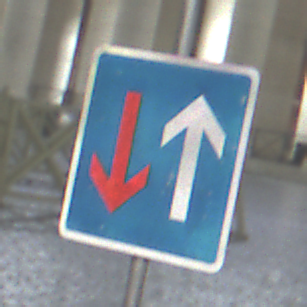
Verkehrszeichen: VorrangVorGegenverkehr
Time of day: Night
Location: Outdoor (Urban)
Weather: PartlyCloudy
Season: NotSpecified
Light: Artificial